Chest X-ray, AP view. Patient: 73 years old, sex M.
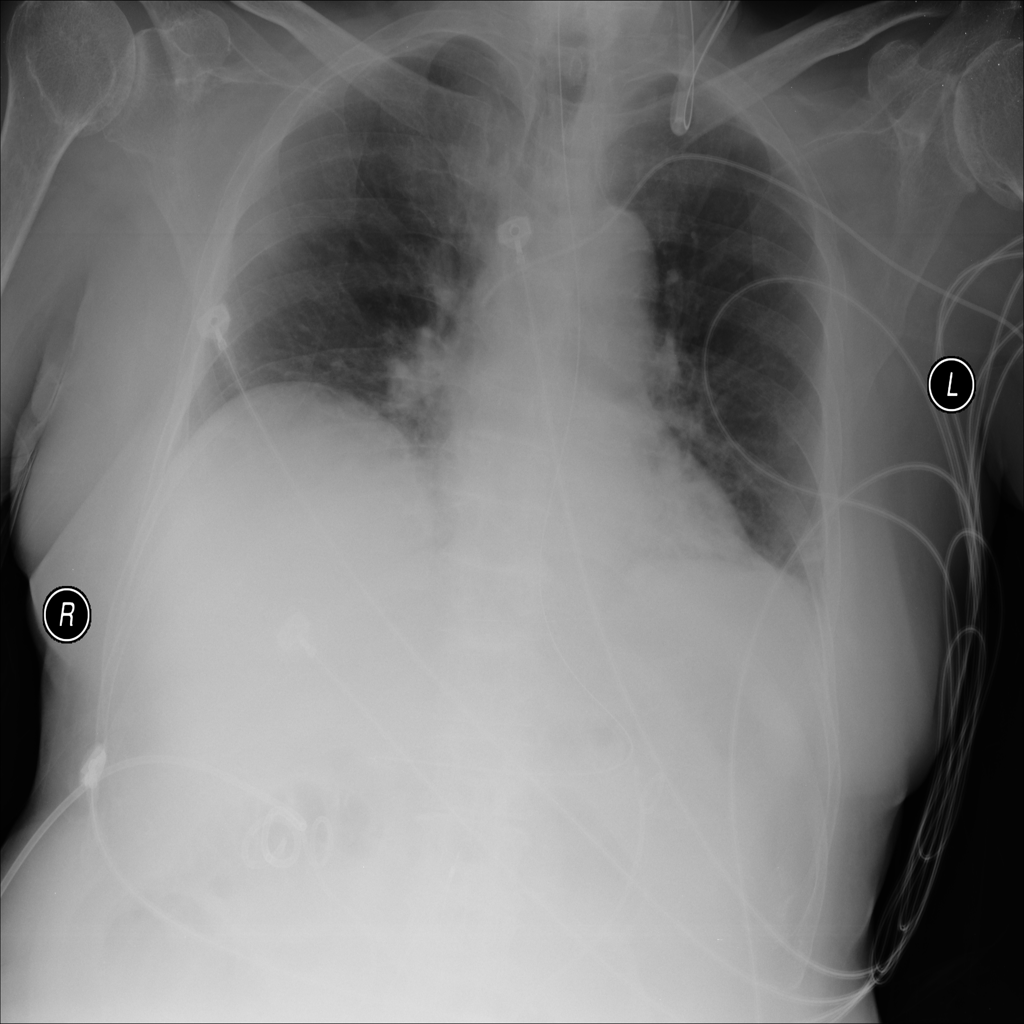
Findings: No Finding